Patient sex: M
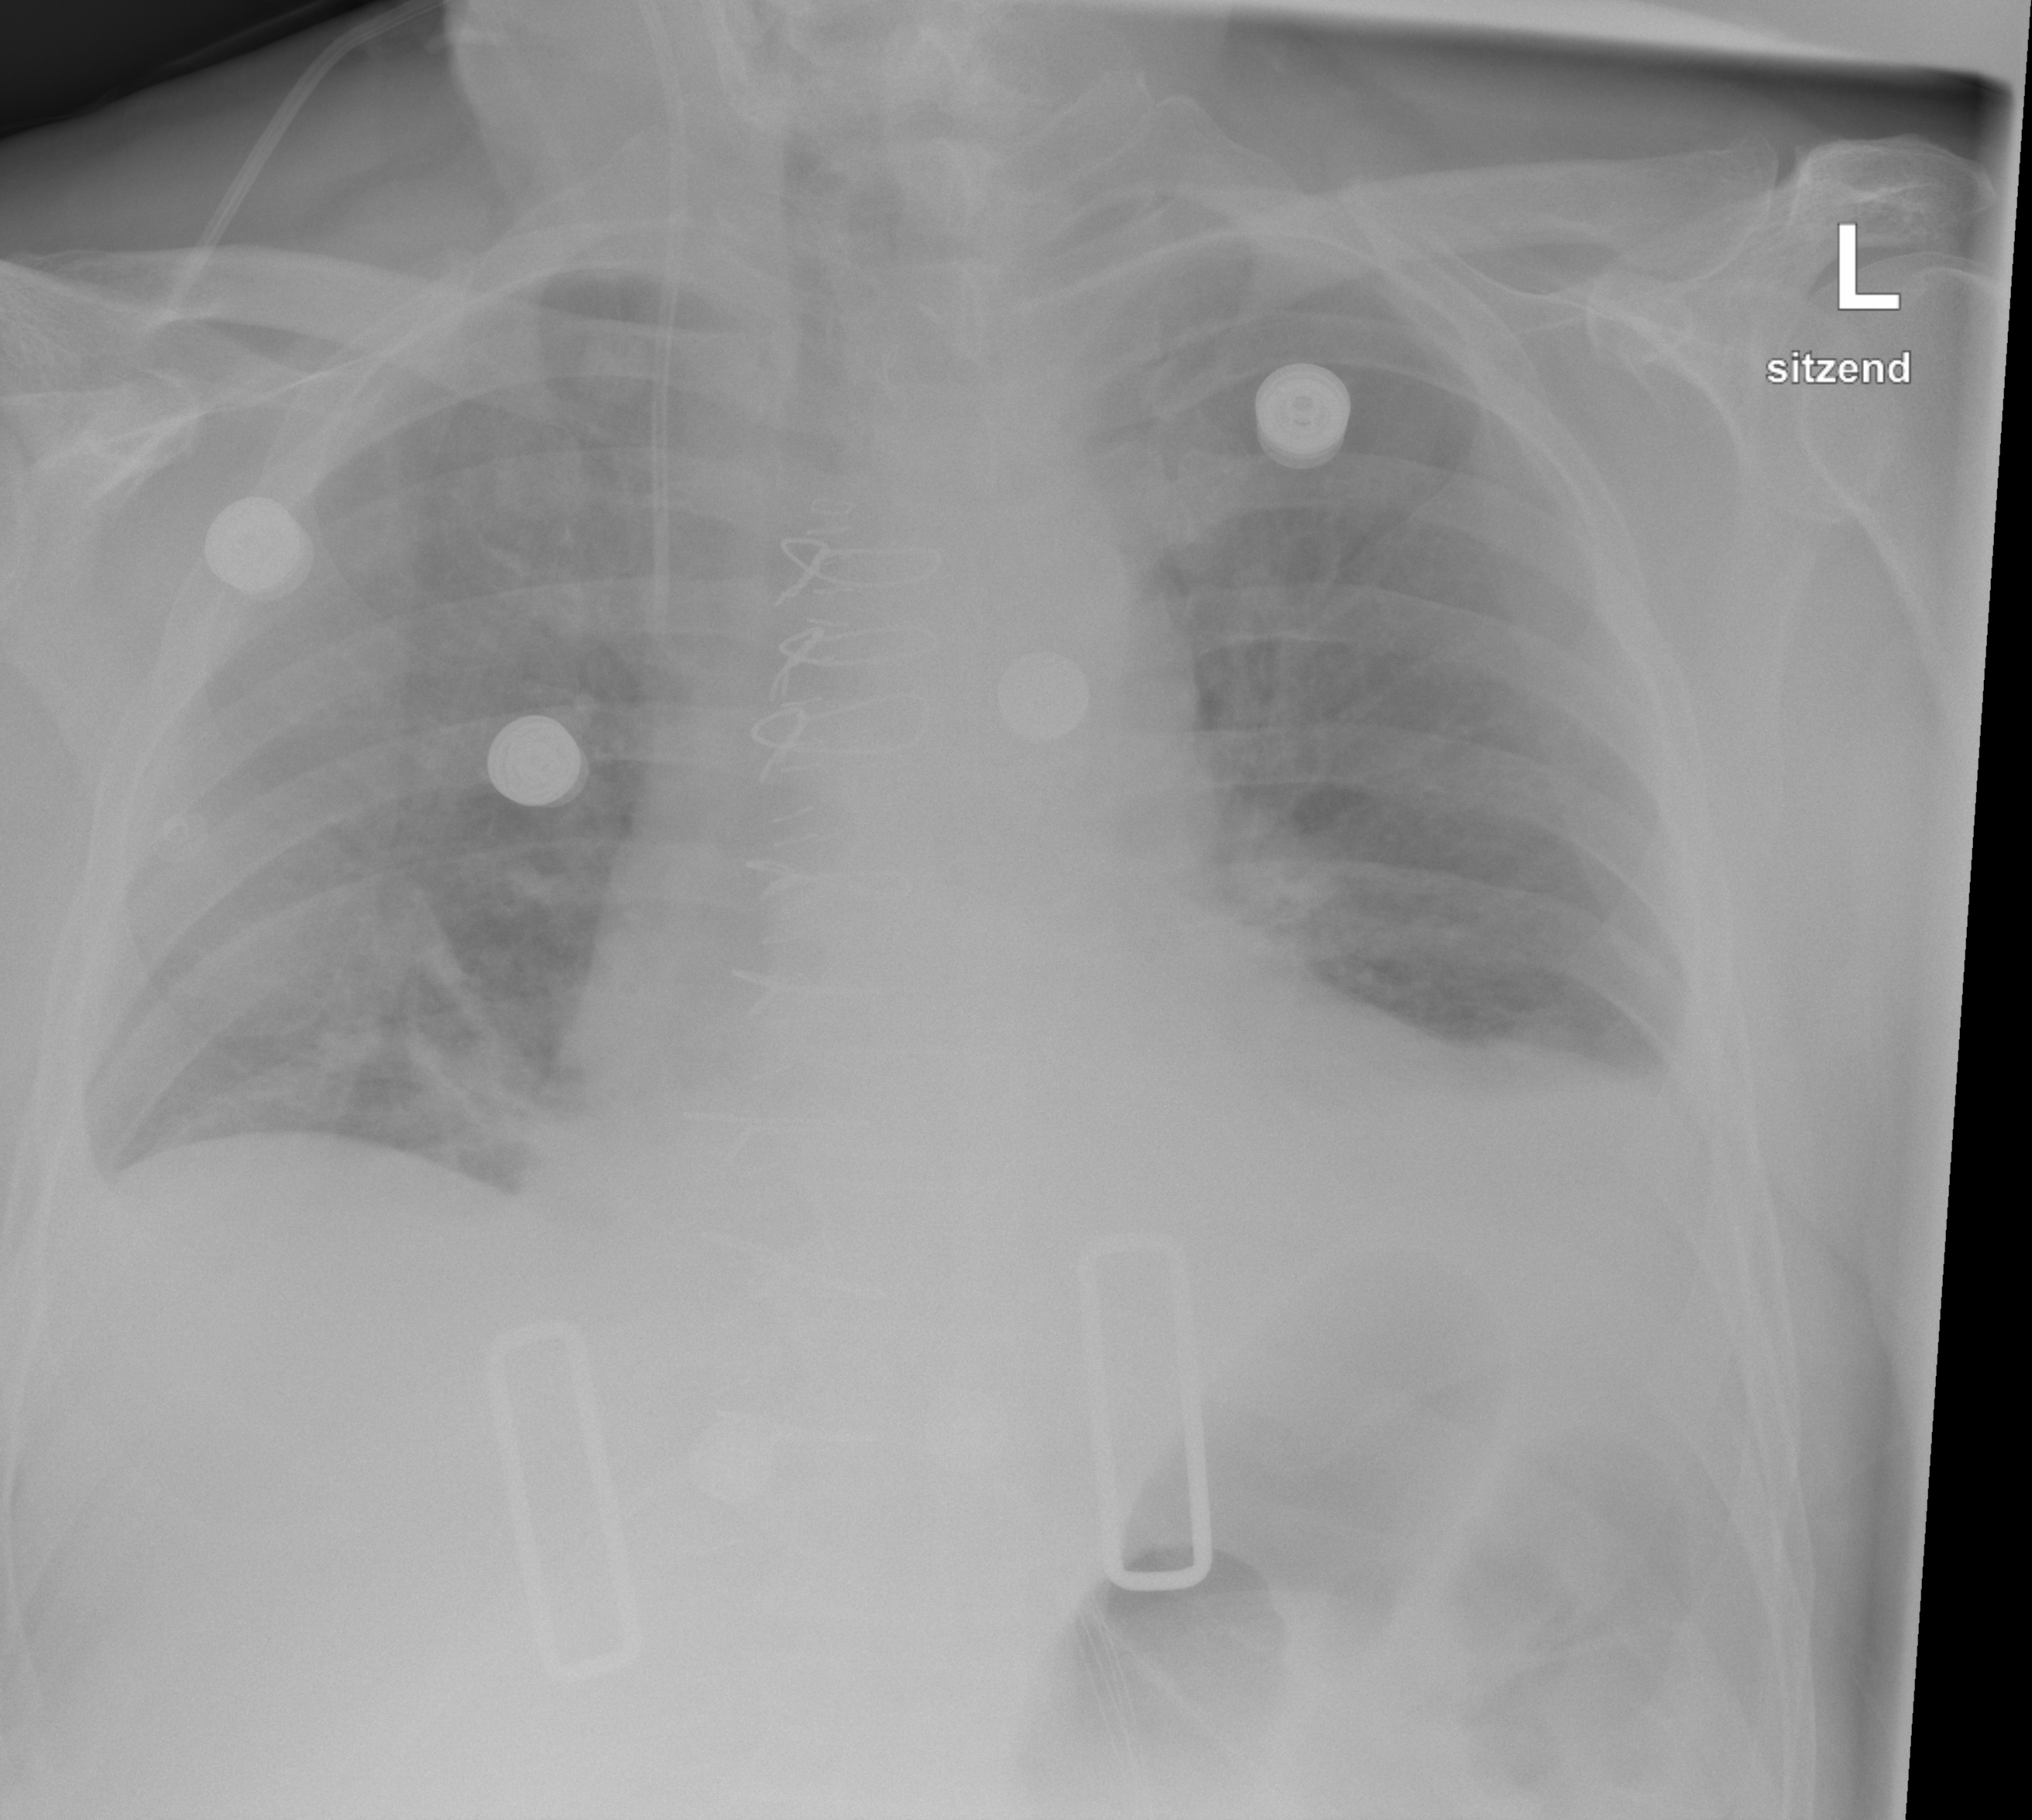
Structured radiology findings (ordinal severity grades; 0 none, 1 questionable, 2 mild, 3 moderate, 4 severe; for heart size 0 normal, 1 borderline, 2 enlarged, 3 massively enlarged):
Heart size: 2
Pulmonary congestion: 0
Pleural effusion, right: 0
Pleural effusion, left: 2
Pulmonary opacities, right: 0
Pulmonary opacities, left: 0
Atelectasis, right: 2
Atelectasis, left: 2